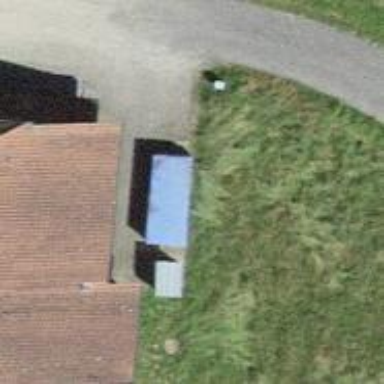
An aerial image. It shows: Recycling container at amenity designated for recycling.